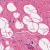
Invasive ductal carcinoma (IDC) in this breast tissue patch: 0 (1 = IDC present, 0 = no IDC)